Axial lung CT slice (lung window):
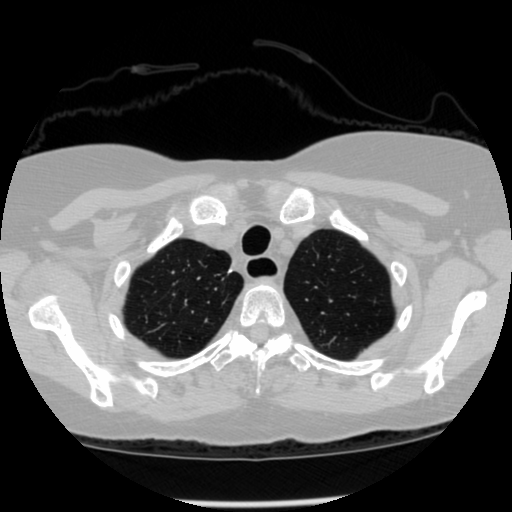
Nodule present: no